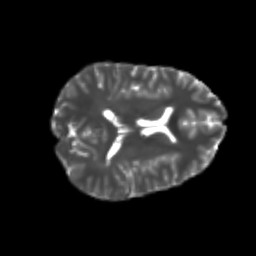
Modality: T2w
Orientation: axial
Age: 22
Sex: male
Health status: healthy
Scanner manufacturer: philips
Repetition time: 7.386 s
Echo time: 0.08599 s